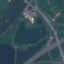
Label: Highway